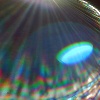
Label: sunburn